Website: macys
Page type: customer-info-address
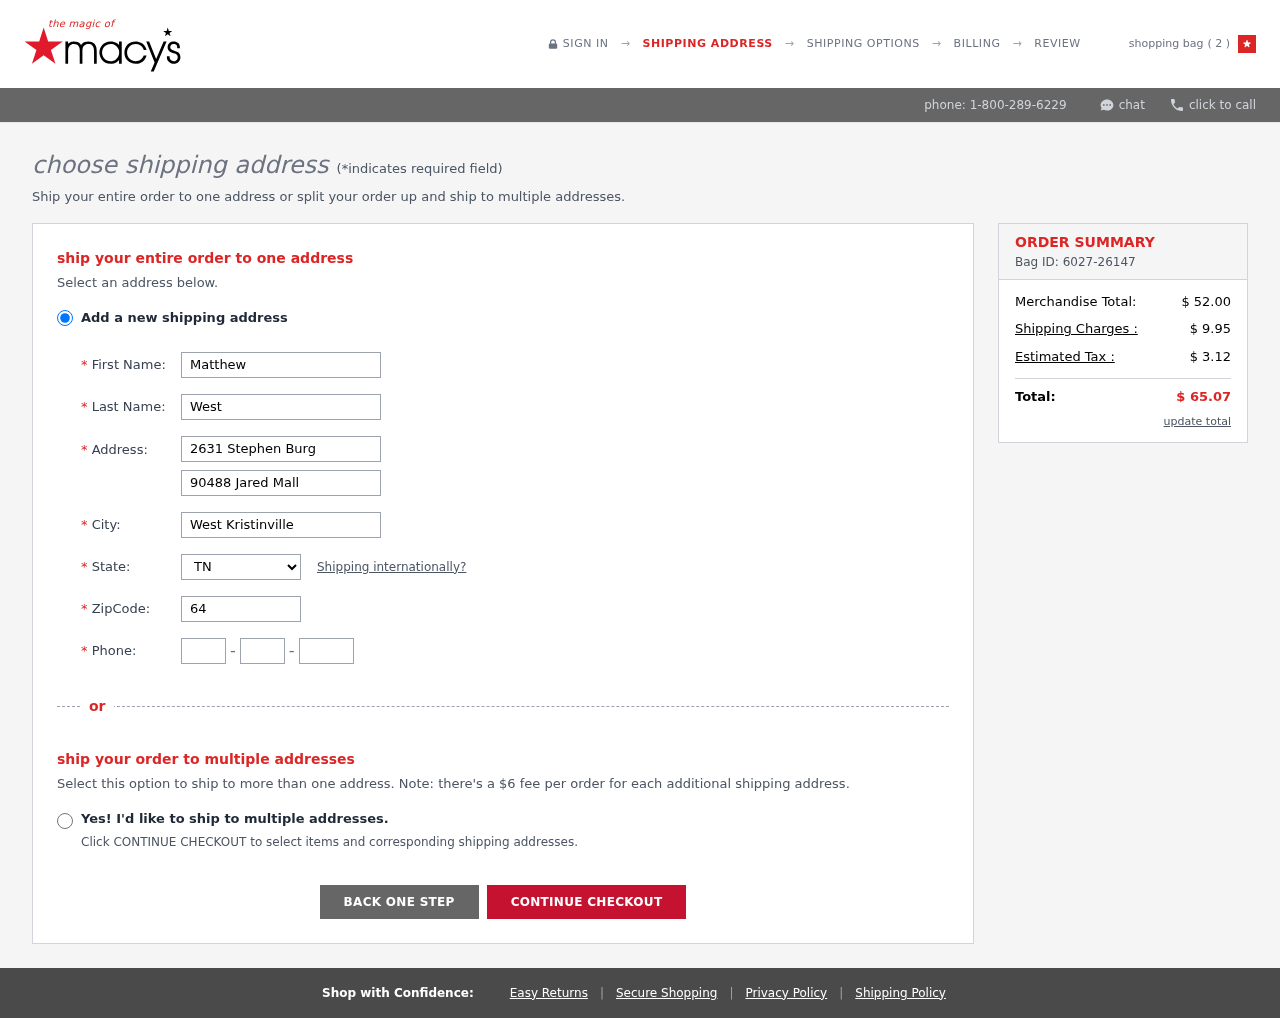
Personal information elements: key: PII_CITY
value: West Kristinville
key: PII_FIRSTNAME
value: Matthew
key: PII_LASTNAME
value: West
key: PII_PHONE_AREA
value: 259
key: PII_PHONE_PREFIX
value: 321
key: PII_PHONE_SUFFIX
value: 2928
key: PII_POSTCODE
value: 64017
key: PII_STATE_ABBR
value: TN
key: PII_STREET
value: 2631 Stephen Burg
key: PII_STREET2
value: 90488 Jared Mall
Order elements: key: ORDER_NUM_ITEMS
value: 2
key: ORDER_ID
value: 6027-26147
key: ORDER_SUBTOTAL
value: $ 52.00
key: ORDER_SHIPPING_COST
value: $ 9.95
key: ORDER_TAX
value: $ 3.12
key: ORDER_TOTAL
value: $ 65.07